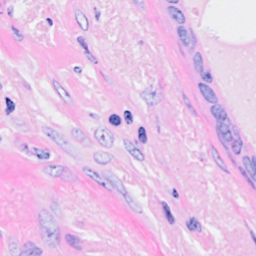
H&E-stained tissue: Breast